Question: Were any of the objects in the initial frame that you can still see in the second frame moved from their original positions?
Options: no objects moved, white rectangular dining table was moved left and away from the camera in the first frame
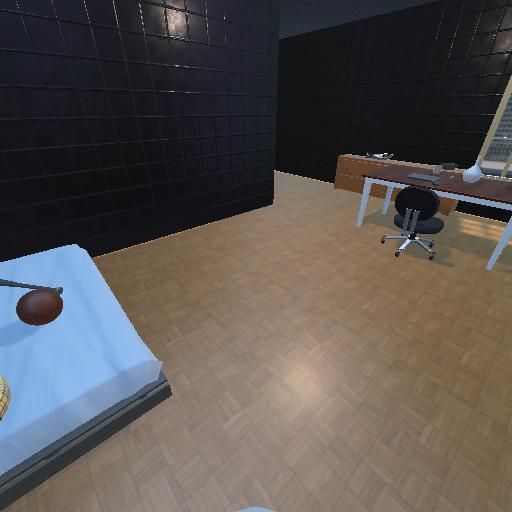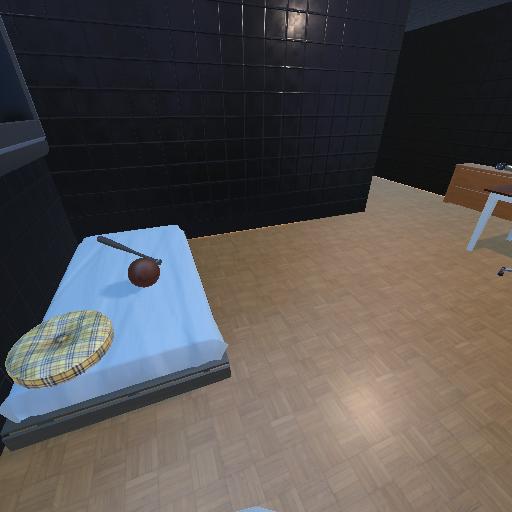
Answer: no objects moved